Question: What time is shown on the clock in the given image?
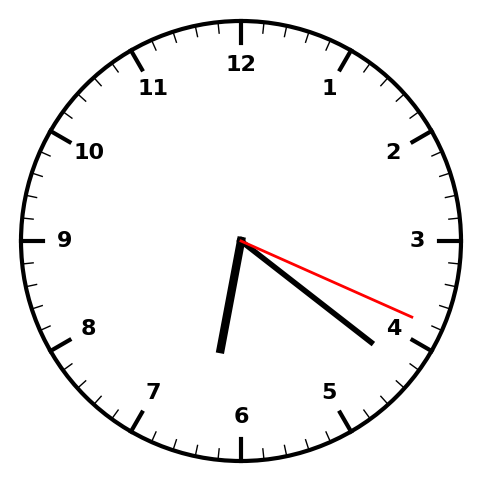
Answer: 06:21:19